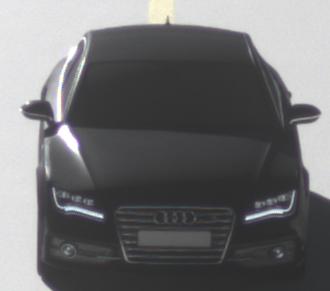
Make: Audi
Model: S7 Sportback cod
Detailed model: S7 (4G) Sportback
Model produced from: 2012/06
Model produced until: 2014/05
Doors: 5
Color: black
Road condition: dry road
Daytime: morning or afternoon
Contrast: high contrast